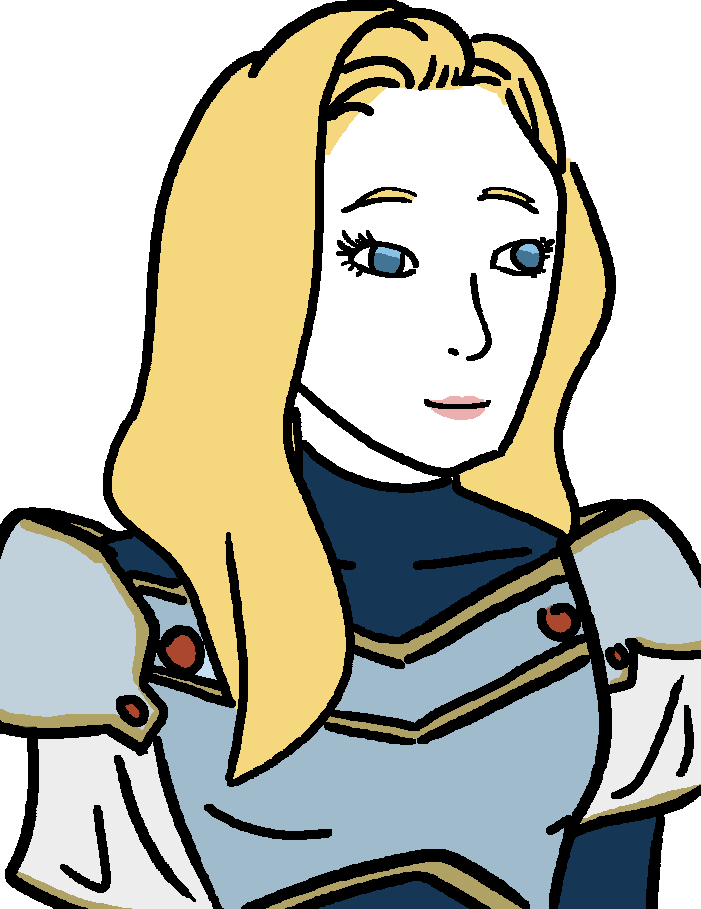
Label: 5_Trad_Wife